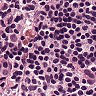
Metastatic tissue present: no